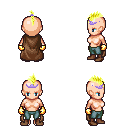
a pixel art fantasy rpg character, female body template, human, light skin, brown cape, teal pants, gold mohawk hairstyle, purple tiara, gold gloves, brown shoes, four views (front, back, left, right), 2x2 character sprite sheet, small pixel art, hard edges, no anti-aliasing